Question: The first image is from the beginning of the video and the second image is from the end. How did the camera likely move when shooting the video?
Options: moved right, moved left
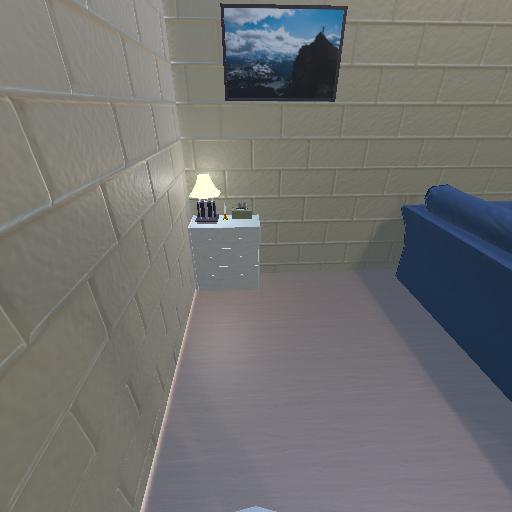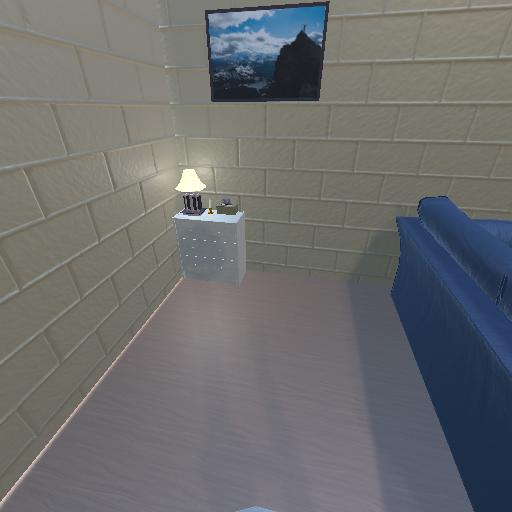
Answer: moved right